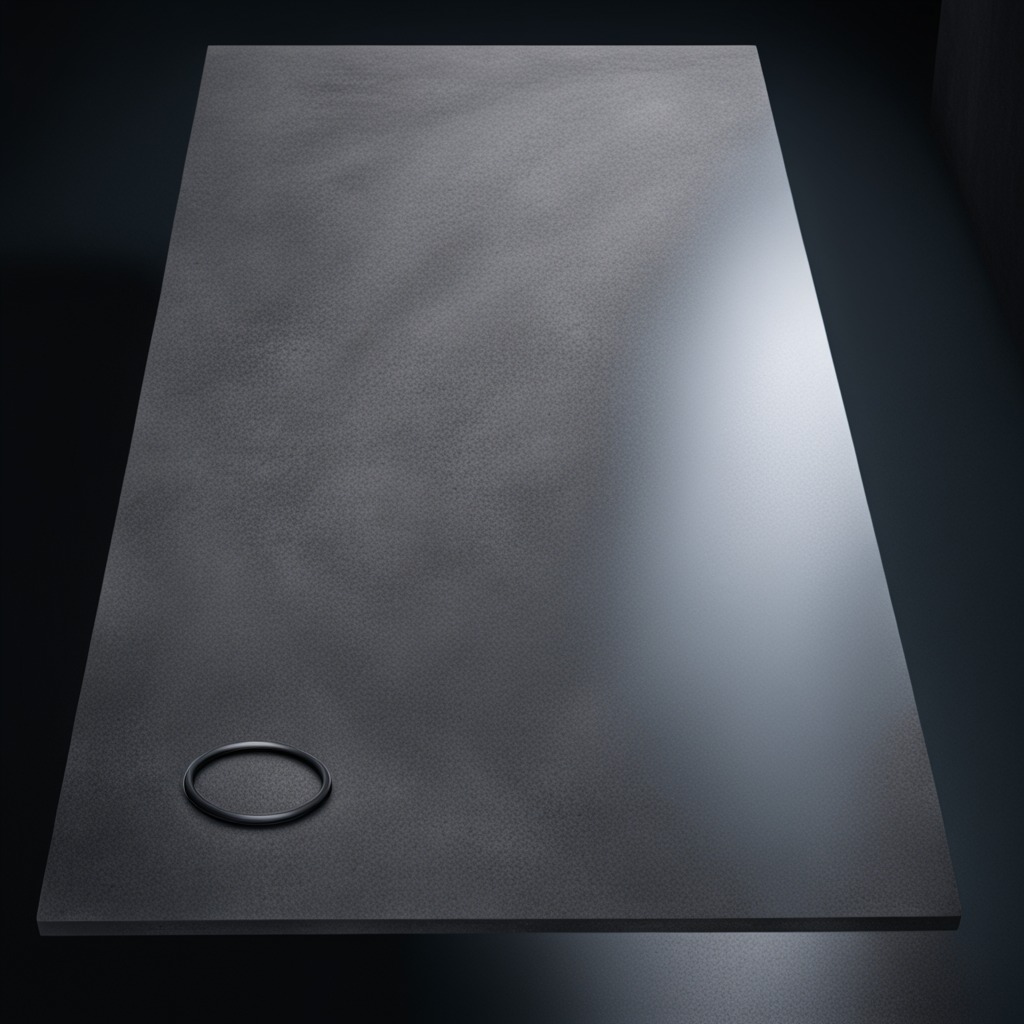
A rubber O-ring lying on a clean granite table inside a workshop at night dim ambient light soft shadows worn but